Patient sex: F
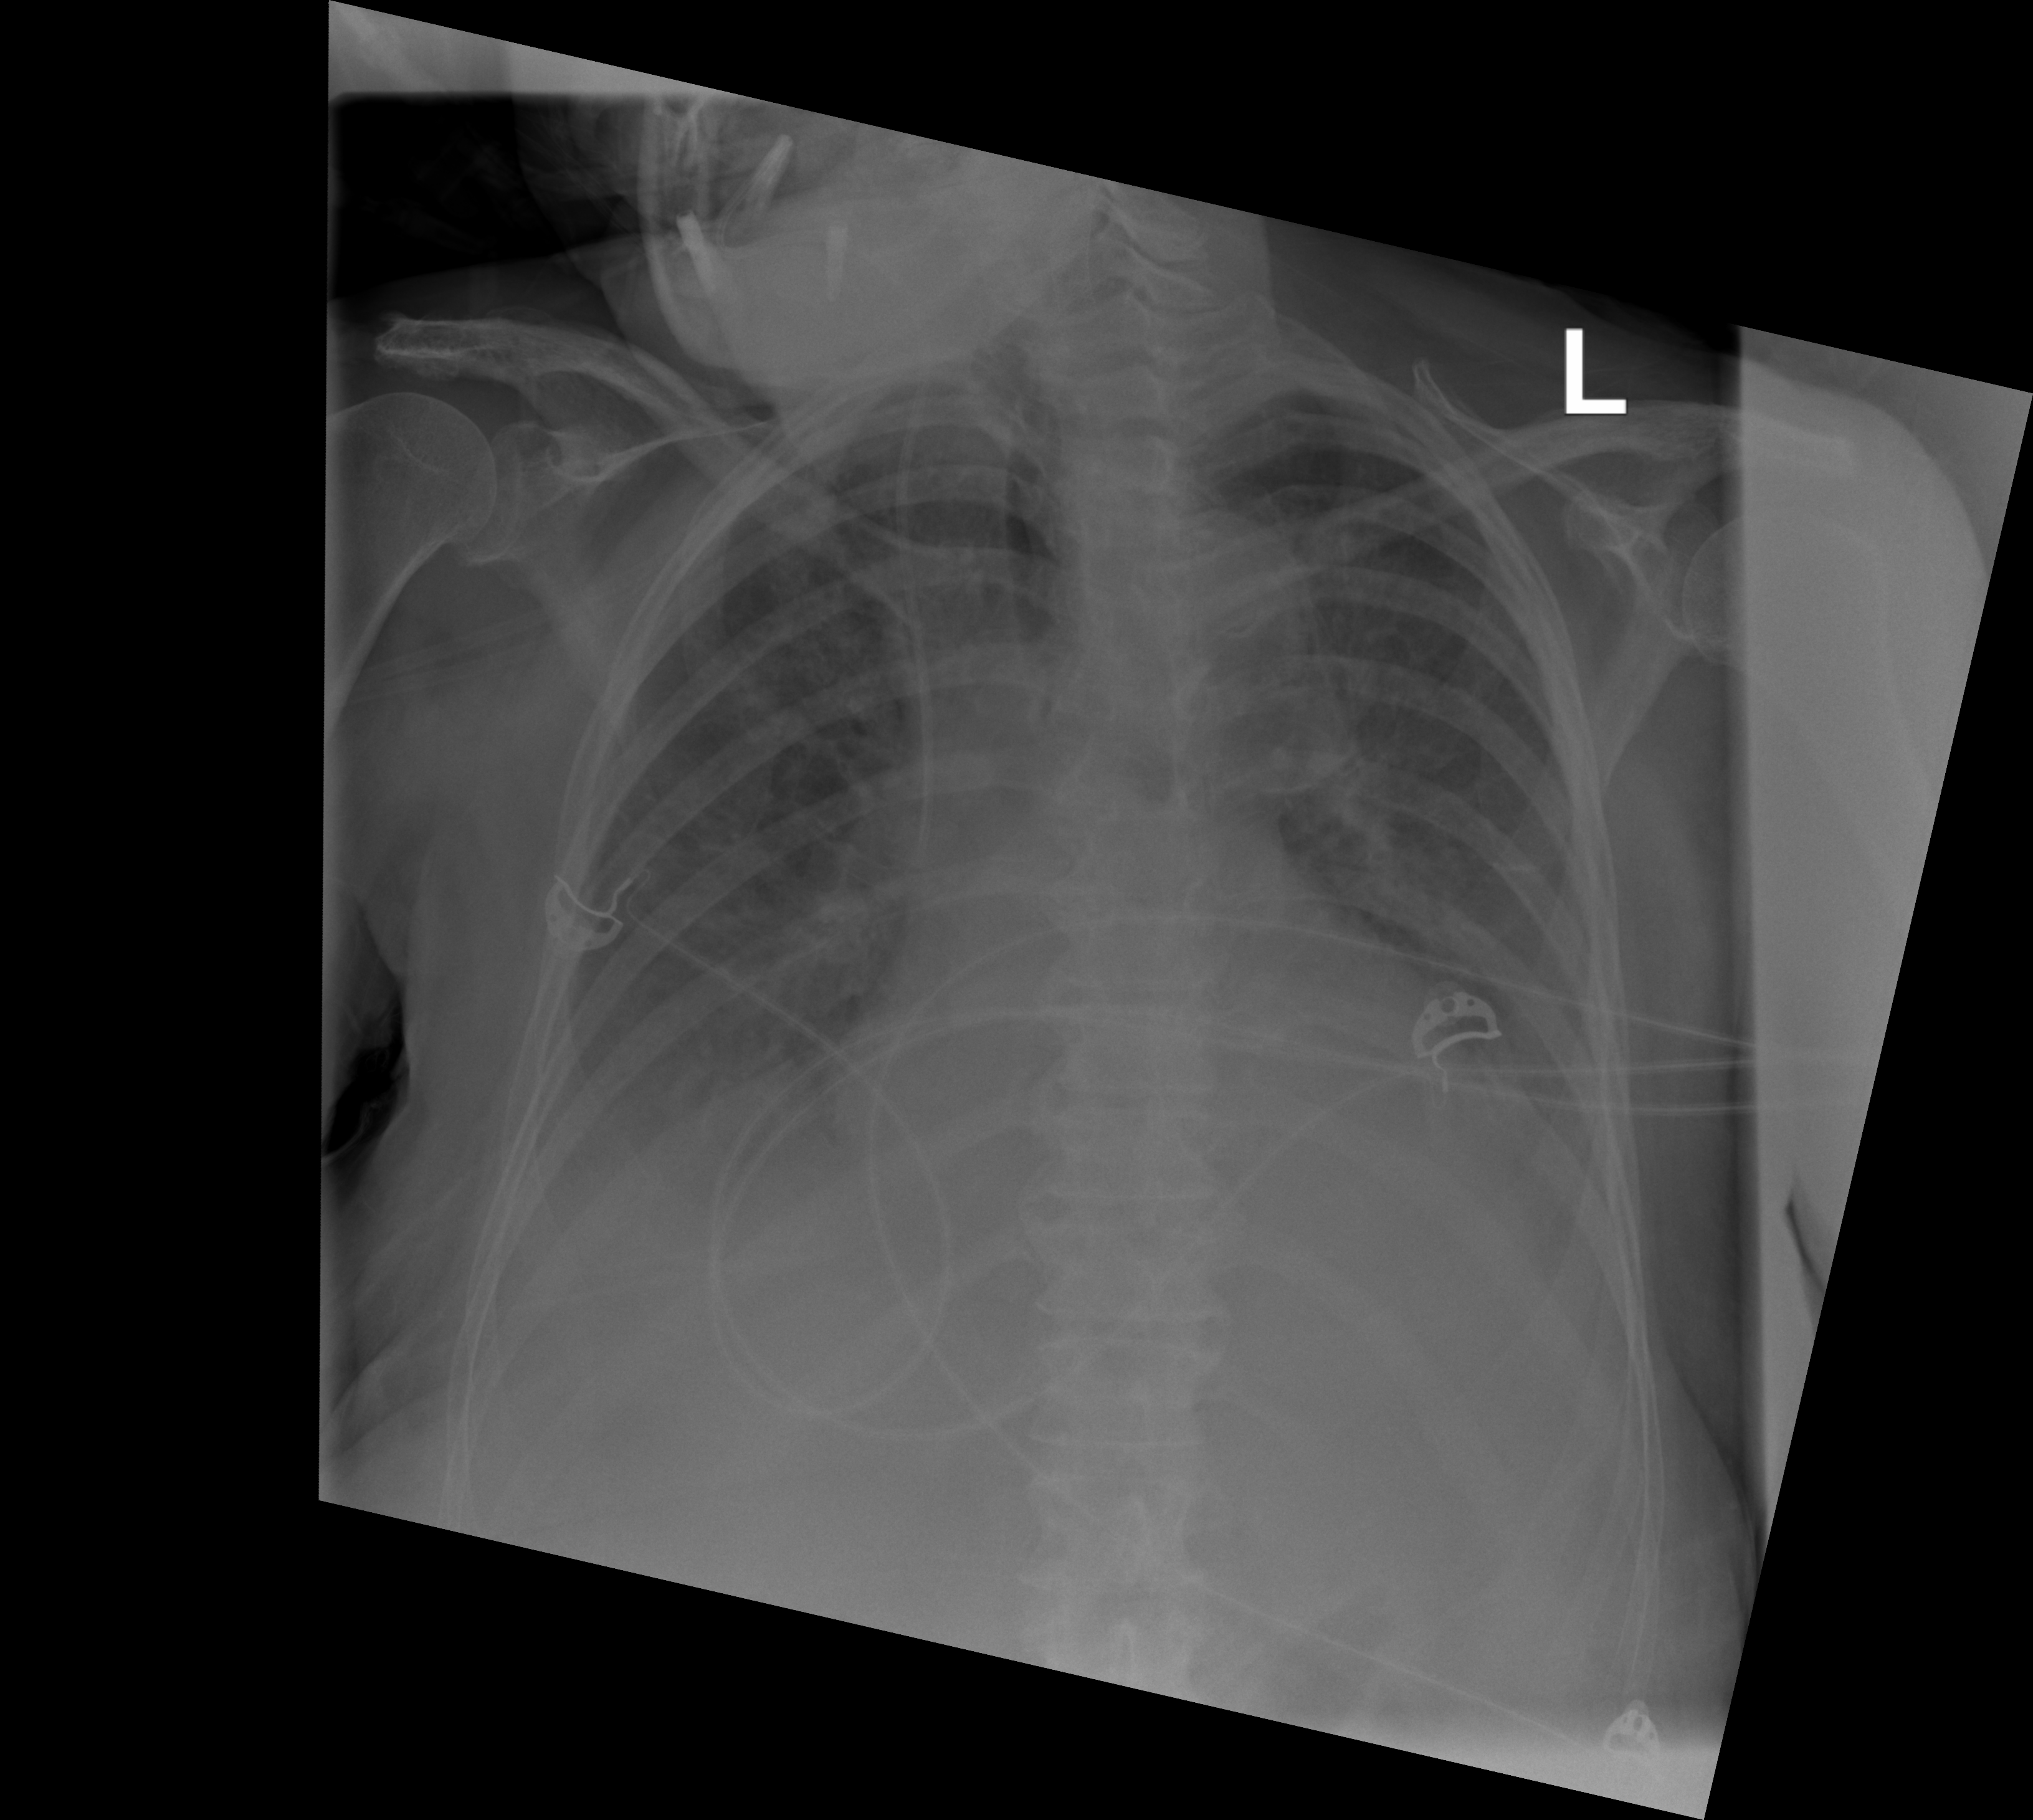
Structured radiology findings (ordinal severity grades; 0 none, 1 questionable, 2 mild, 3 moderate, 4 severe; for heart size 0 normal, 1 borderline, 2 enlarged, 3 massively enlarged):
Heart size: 2
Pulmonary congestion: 2
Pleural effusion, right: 3
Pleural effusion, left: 3
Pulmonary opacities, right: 2
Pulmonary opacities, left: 2
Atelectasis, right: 2
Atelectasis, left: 2